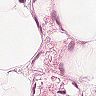
Metastatic tissue present: no